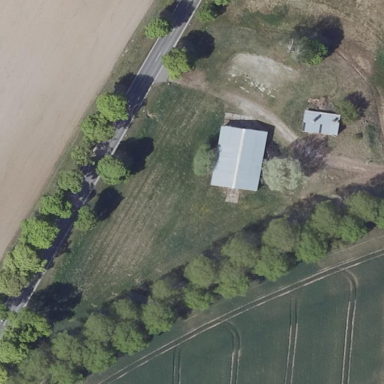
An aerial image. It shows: Farmyard area.